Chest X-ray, AP view. Patient: 46 years old, sex M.
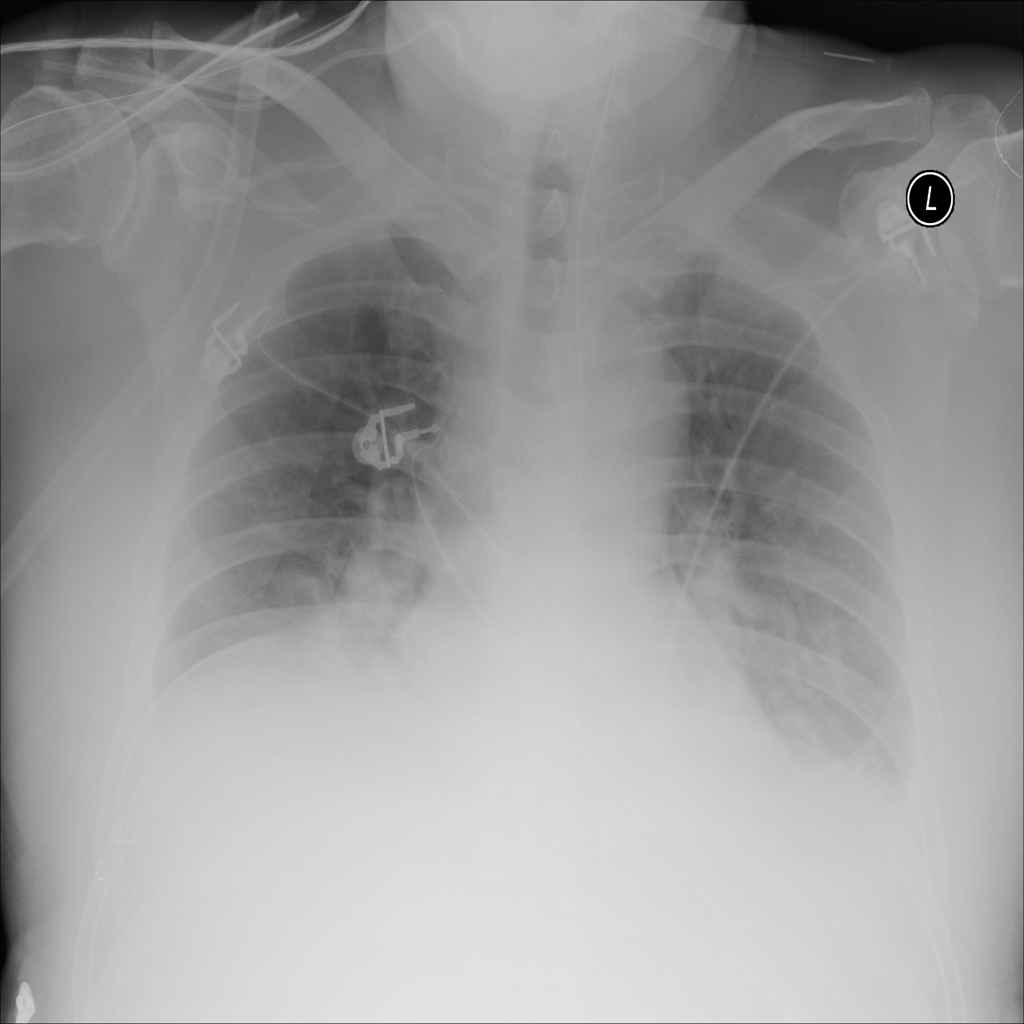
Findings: Atelectasis